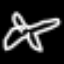
Label: airplane